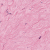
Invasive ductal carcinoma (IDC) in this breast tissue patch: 0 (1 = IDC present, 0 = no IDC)